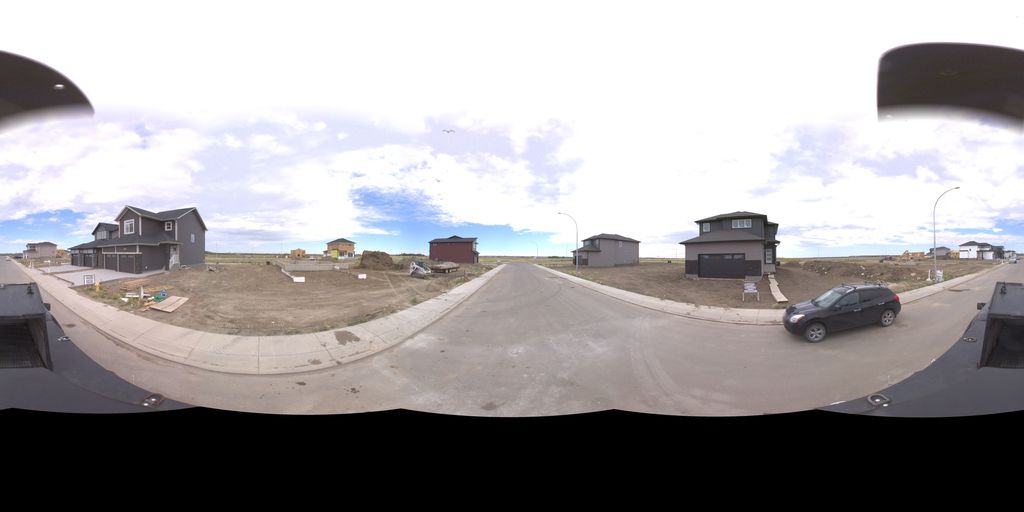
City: saskatoon